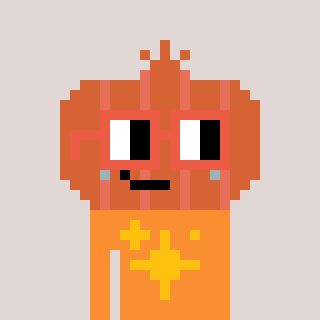
a pixel art character with square orange glasses, a onion-shaped head and a orange-colored body on a warm background